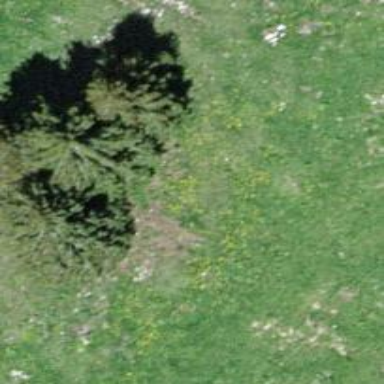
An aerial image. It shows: Needle-leaved tree in natural setting.